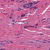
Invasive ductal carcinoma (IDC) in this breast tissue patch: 0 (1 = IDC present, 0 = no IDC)